Question: I wanted to suppress warning from external libraries which can be done by <URL>. I figured out this is how to do it in '.pro' QtCreator project file:
'''
QMAKE_CXXFLAGS += -isystem ../libs/boost159/
'''
The problem is that QtCreator relies on the 'INCLUDEPATH' setting, expects this:
'''
INCLUDEPATH += ../libs/boost159/
'''
If I remove it, the QtCreator no longer can find boost libraries:

I originally wanted to report this as a bug but after some reports I no longer believe the QtCreator developers will ever consider fixing this. Instead, I came here for a workaround.
Because <URL> I could make use of something like this:
'''
isCompiling {
QMAKE_CXXFLAGS += -isystem ../libs/boost159/
} else {
INCLUDEPATH += ../libs/boost159/
}
'''
So that QtCreator's parsing would not fail but upon compile, 'isystem' would be used. Any ideas?
How can I make a conditional expression that will only trigger/not trigger when QtCreator is parsing the project file?
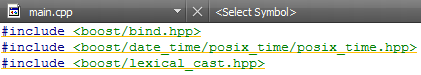
Answer: I have discovered the solution. You need to use 'qmake' additional arguments and specify a variable of your choice, then test if it's defined. Since QtCreator doesn't know about these parameters, it won't execute the block intended for compilation:
'''
# This variable is set as "CONFIG += compiling"
# The assignment is done in qmake command line argument
compiling {
# This block takes effect during real compilation
QMAKE_CXXFLAGS += -isystem ../libs/boost159/ -isystem ../libs/openssl/include
} else {
# This block is seen by QtCreator and other tools that do not have 'CONFIG compiling' defined
INCLUDEPATH += ../libs/boost159/ ../libs/openssl/include
}
'''
The setting then must be done in project management. Don't forget to set it for both release and debug: